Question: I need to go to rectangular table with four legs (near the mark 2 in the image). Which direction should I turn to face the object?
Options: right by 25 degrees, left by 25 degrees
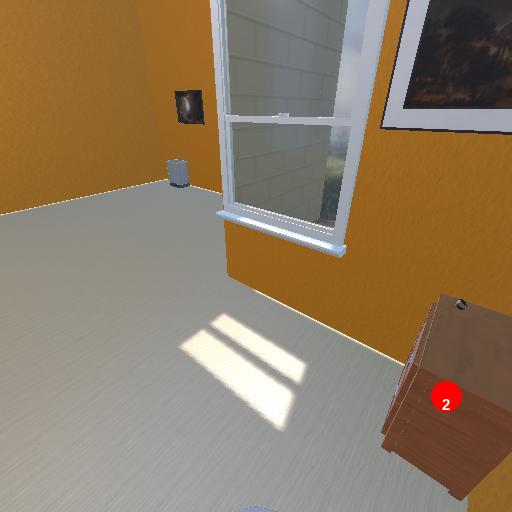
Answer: right by 25 degrees